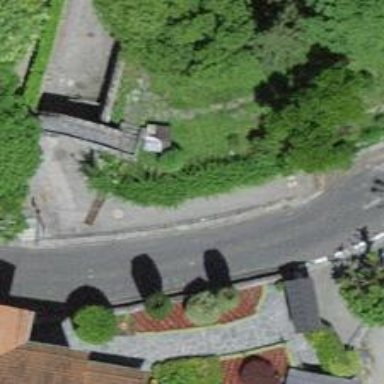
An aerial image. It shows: Footway on bridge structured as arch.